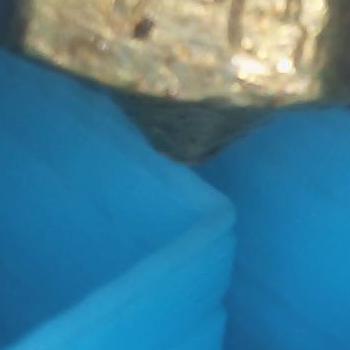
Flow rate: 39%